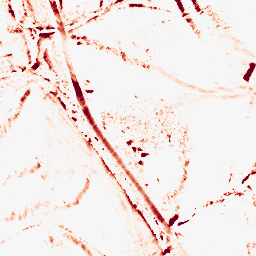
Category: morphological
Decomposition family: morphological_diamond
Decomposition parameters: operation: opening
radius: 5
Upsampling method: bspline
Upsampling parameters: scale: 8
Upsampling scale: 8